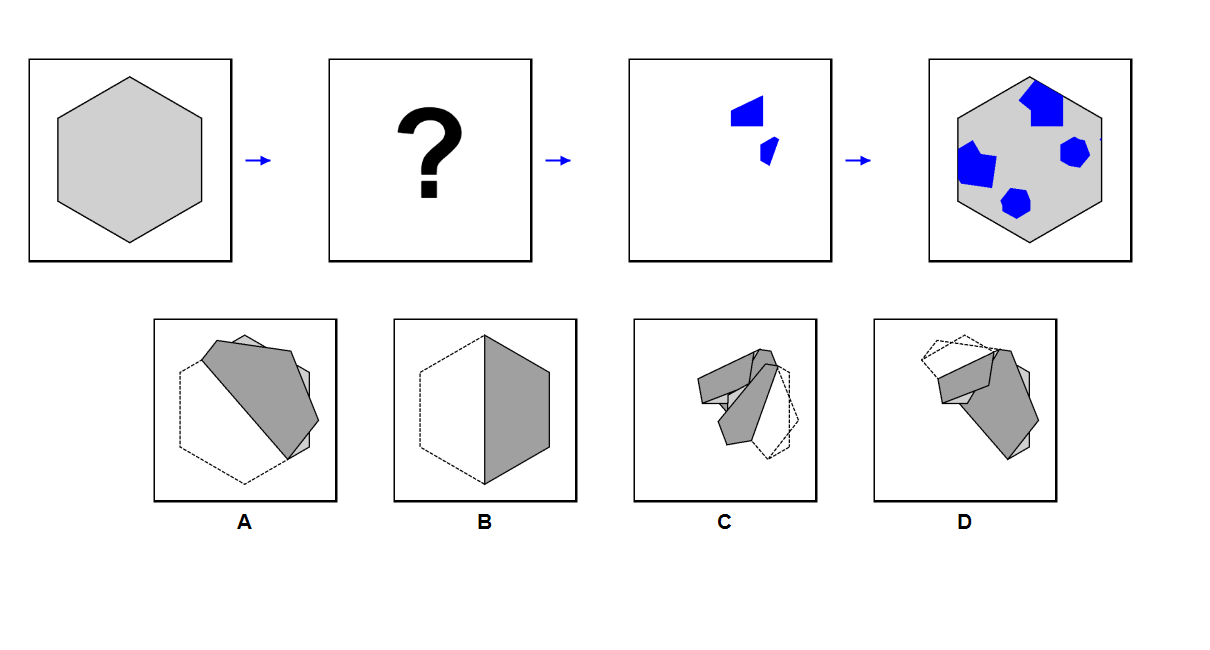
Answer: B